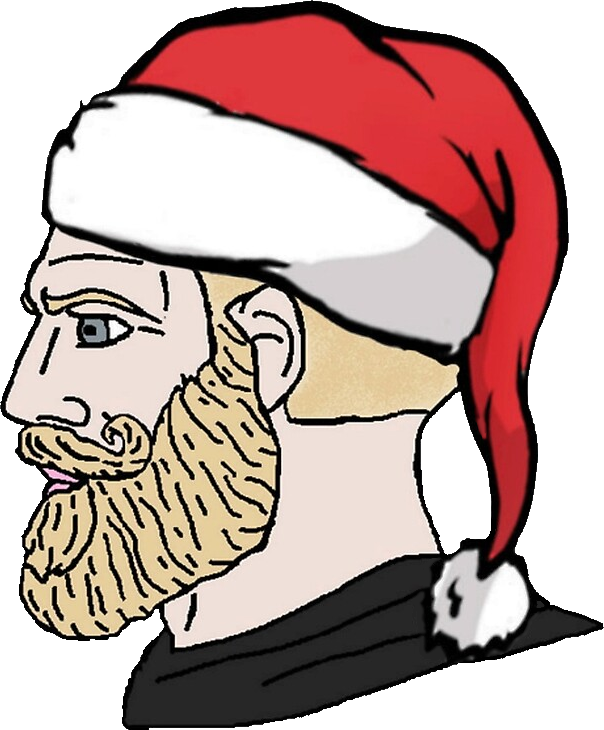
Label: 4_Yes_Chad